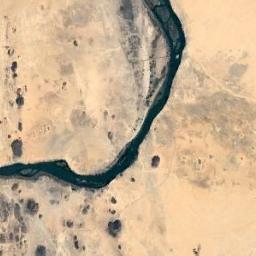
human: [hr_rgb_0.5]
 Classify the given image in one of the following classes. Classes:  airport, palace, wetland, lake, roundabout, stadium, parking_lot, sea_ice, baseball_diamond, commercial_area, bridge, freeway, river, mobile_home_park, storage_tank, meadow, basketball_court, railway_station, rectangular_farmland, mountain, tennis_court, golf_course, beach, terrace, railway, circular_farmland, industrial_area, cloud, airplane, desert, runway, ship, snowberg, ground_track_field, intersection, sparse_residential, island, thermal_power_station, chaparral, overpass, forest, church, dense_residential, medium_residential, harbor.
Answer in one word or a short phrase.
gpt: river